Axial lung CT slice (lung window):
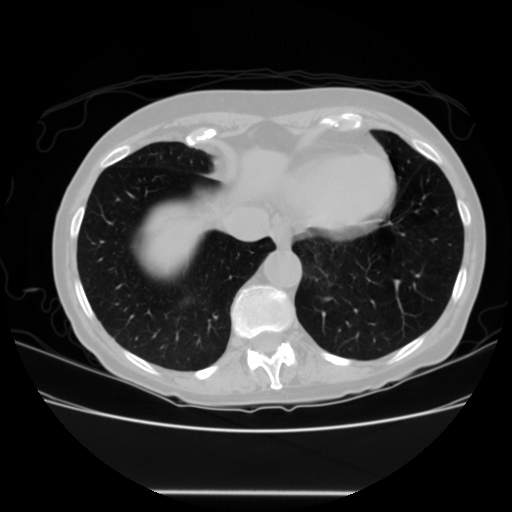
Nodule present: no